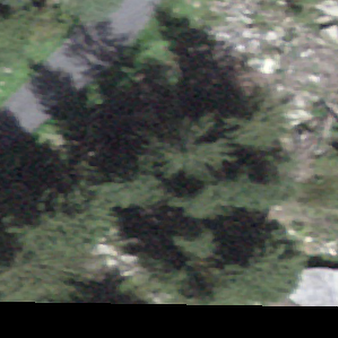
Label: bouldering_area